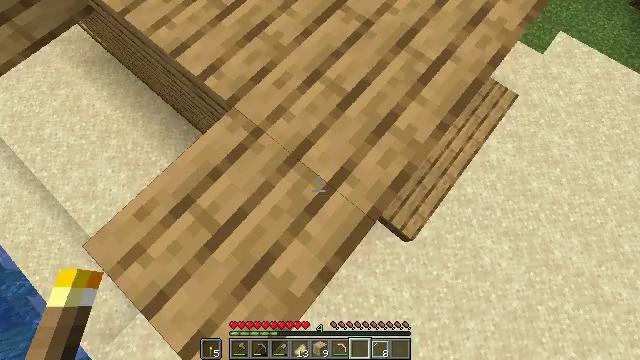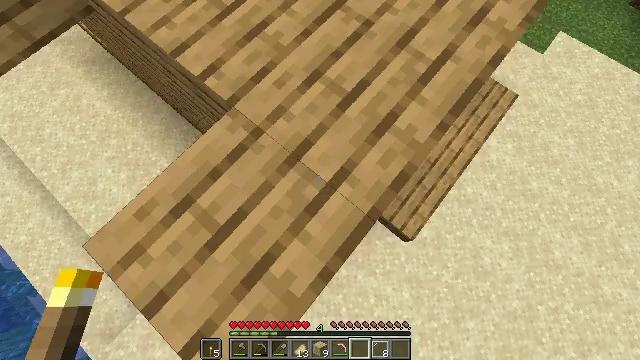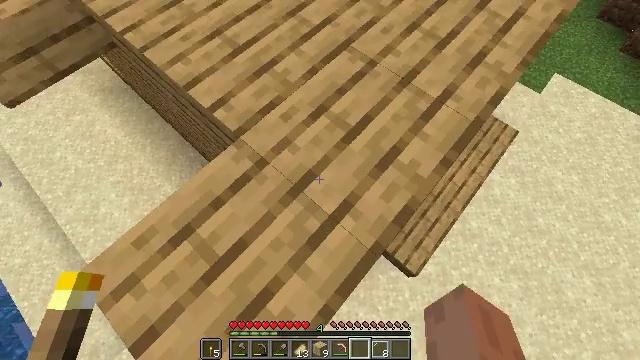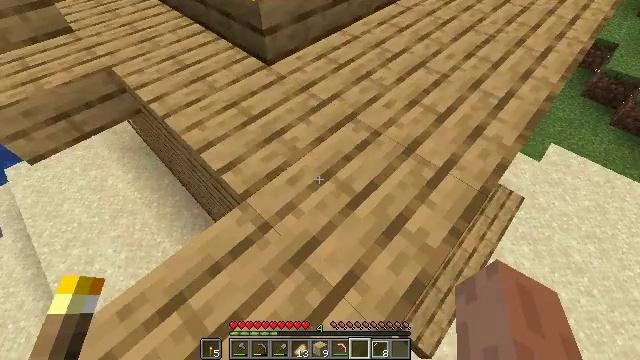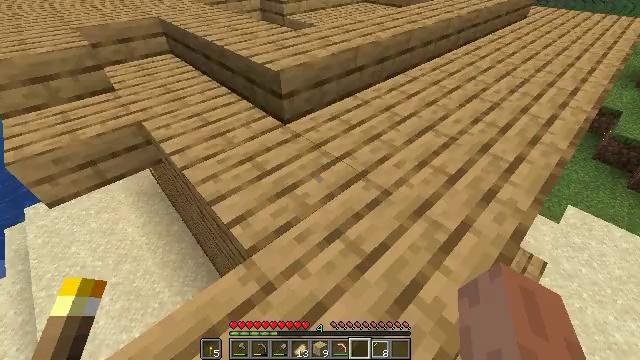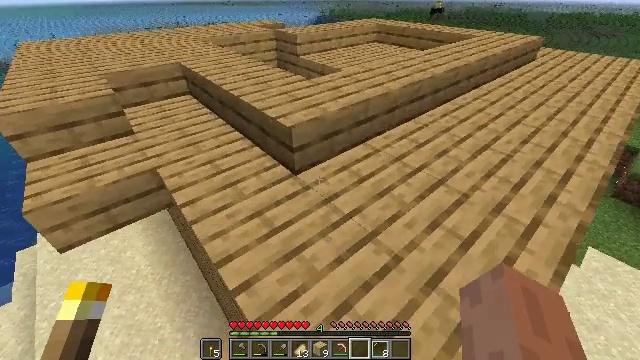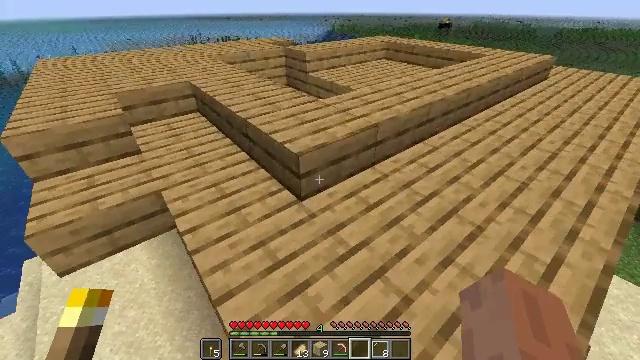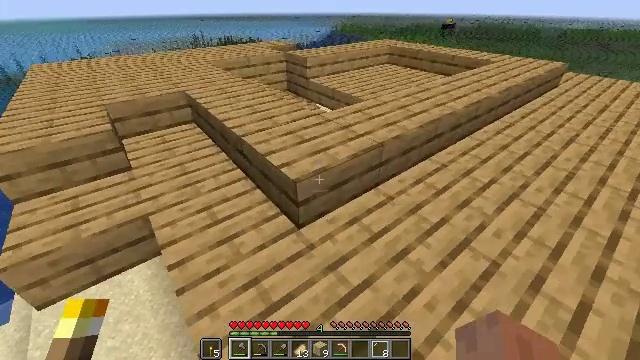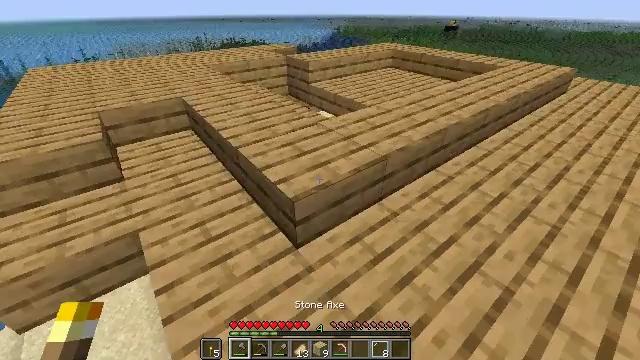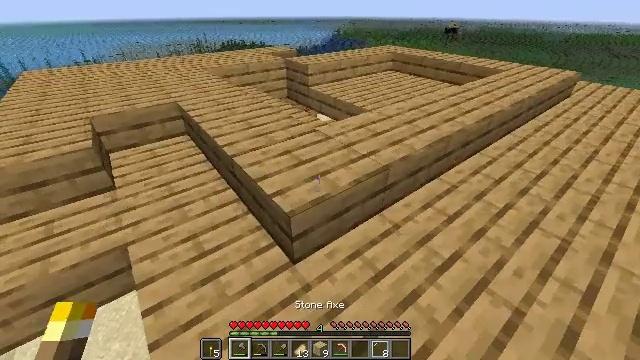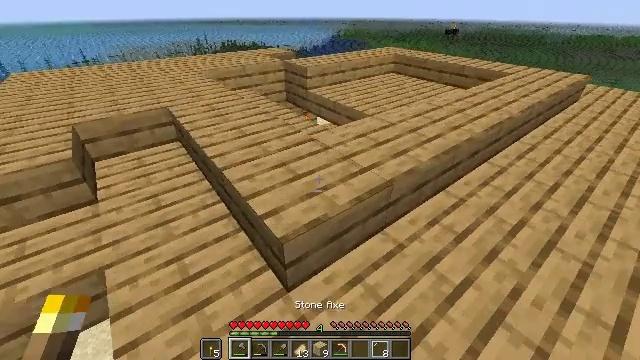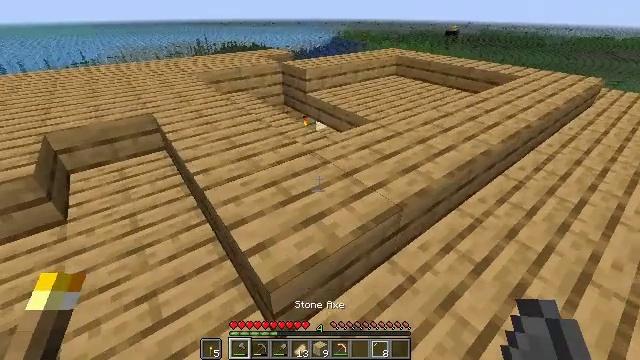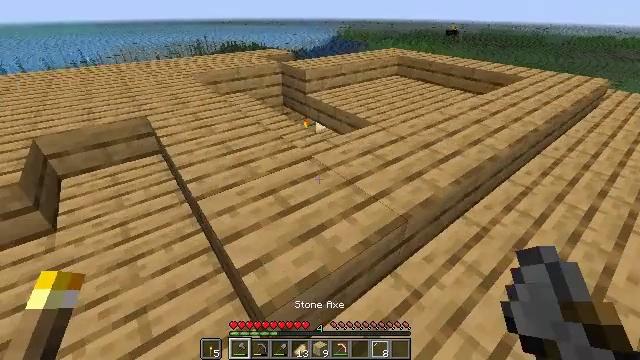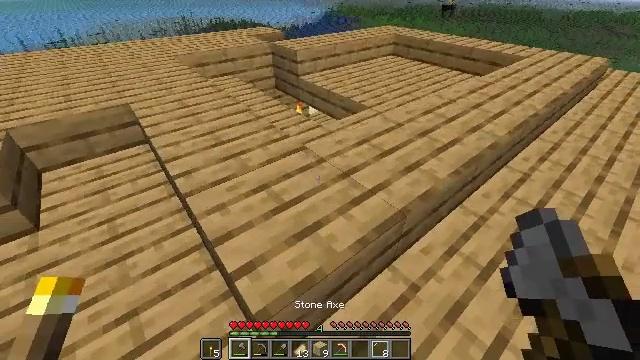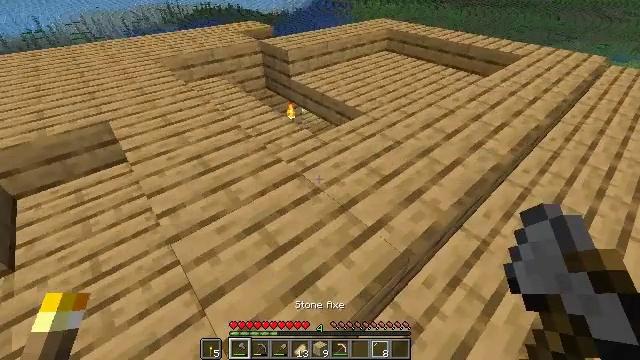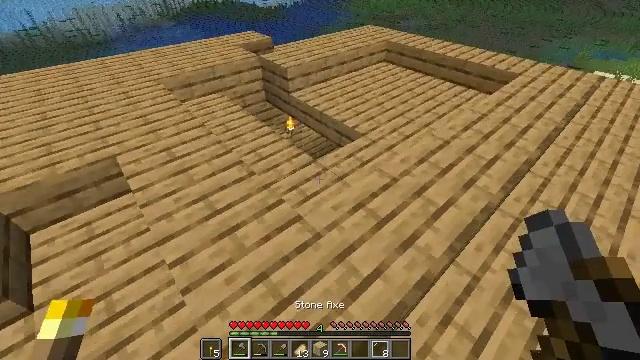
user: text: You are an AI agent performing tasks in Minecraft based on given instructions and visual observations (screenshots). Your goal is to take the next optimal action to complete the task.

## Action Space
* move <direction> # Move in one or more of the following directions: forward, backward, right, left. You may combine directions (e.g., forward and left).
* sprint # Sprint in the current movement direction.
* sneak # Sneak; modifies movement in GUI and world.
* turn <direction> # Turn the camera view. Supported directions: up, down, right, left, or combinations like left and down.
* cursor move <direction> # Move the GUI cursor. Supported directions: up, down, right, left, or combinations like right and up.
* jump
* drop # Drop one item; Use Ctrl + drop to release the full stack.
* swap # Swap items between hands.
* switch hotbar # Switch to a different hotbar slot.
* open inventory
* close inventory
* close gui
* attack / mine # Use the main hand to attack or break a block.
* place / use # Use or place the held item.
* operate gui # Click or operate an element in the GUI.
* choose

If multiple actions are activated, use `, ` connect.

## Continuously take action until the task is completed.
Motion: motion action
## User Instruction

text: Mine the oak slab from the floor.
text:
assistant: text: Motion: sneak
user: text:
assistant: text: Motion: move forward, sneak, turn left and up
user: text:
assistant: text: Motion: move forward, turn left and up
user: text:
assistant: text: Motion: move forward, turn left and up
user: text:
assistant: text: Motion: move forward, turn left and up
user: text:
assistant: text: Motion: move forward, turn left and up
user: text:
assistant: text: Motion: move forward, switch to hotbar 1
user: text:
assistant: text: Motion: move forward, switch to hotbar 1
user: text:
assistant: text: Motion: move forward, switch to hotbar 1
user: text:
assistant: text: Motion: move forward, switch to hotbar 1
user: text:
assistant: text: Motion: move forward
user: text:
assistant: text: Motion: move forward
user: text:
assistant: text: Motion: move forward, turn right and down
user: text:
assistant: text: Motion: move forward, turn right and down
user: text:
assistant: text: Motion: move forward and move right, turn down
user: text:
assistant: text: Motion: move forward and move right, turn down
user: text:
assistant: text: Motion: move forward and move right, turn down
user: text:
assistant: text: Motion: move forward and move right
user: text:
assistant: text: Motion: move forward and move right
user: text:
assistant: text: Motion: move forward and move right
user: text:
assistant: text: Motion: move forward and move right
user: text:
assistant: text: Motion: move forward, turn left
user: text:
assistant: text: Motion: move forward, turn left
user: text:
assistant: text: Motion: move forward
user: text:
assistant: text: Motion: move forward
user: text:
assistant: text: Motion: move forward
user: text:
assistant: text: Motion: move forward, turn left
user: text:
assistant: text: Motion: move forward, turn left
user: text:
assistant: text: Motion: move forward, turn left
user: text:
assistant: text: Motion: move forward, turn left